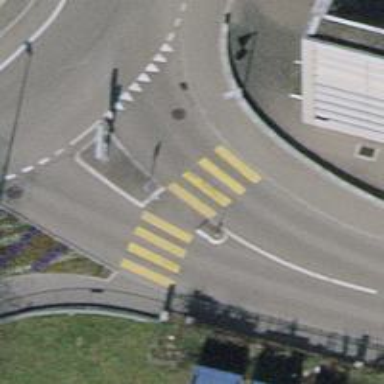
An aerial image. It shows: Marked zebra crossing with pedestrian island.